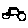
Label: car